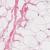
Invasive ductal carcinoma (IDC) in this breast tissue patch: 0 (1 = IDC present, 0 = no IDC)